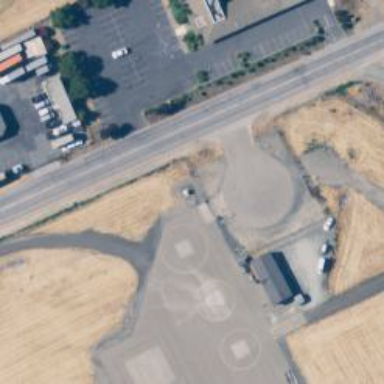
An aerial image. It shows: Image of helipad at airport.